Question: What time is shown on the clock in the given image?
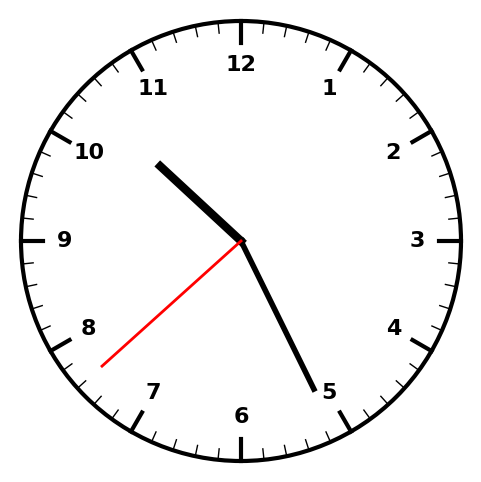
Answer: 10:25:38